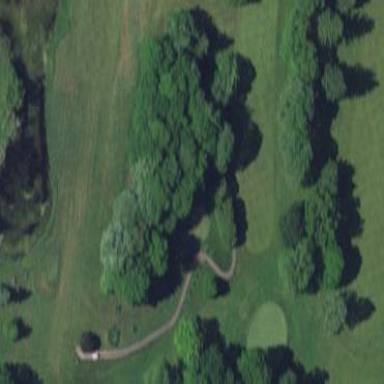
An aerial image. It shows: Rough area of golf course surrounded by woodland.